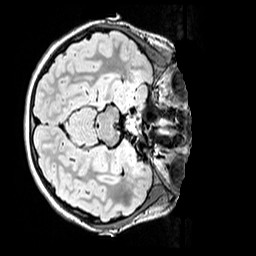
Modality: FLAIR
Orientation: axial
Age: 11
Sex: female
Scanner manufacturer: siemens
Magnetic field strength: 3 T
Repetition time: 5 s
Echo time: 0.388 s